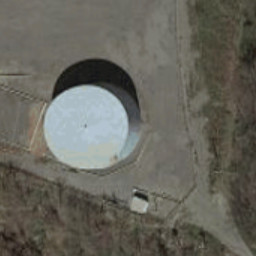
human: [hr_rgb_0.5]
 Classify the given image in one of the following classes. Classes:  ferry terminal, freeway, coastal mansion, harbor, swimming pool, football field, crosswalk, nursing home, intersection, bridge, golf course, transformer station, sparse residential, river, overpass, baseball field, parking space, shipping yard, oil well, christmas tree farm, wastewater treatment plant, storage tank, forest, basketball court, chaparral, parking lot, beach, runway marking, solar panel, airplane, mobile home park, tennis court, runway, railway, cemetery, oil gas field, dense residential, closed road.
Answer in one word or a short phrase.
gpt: storage tank